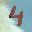
Label: 4